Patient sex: M
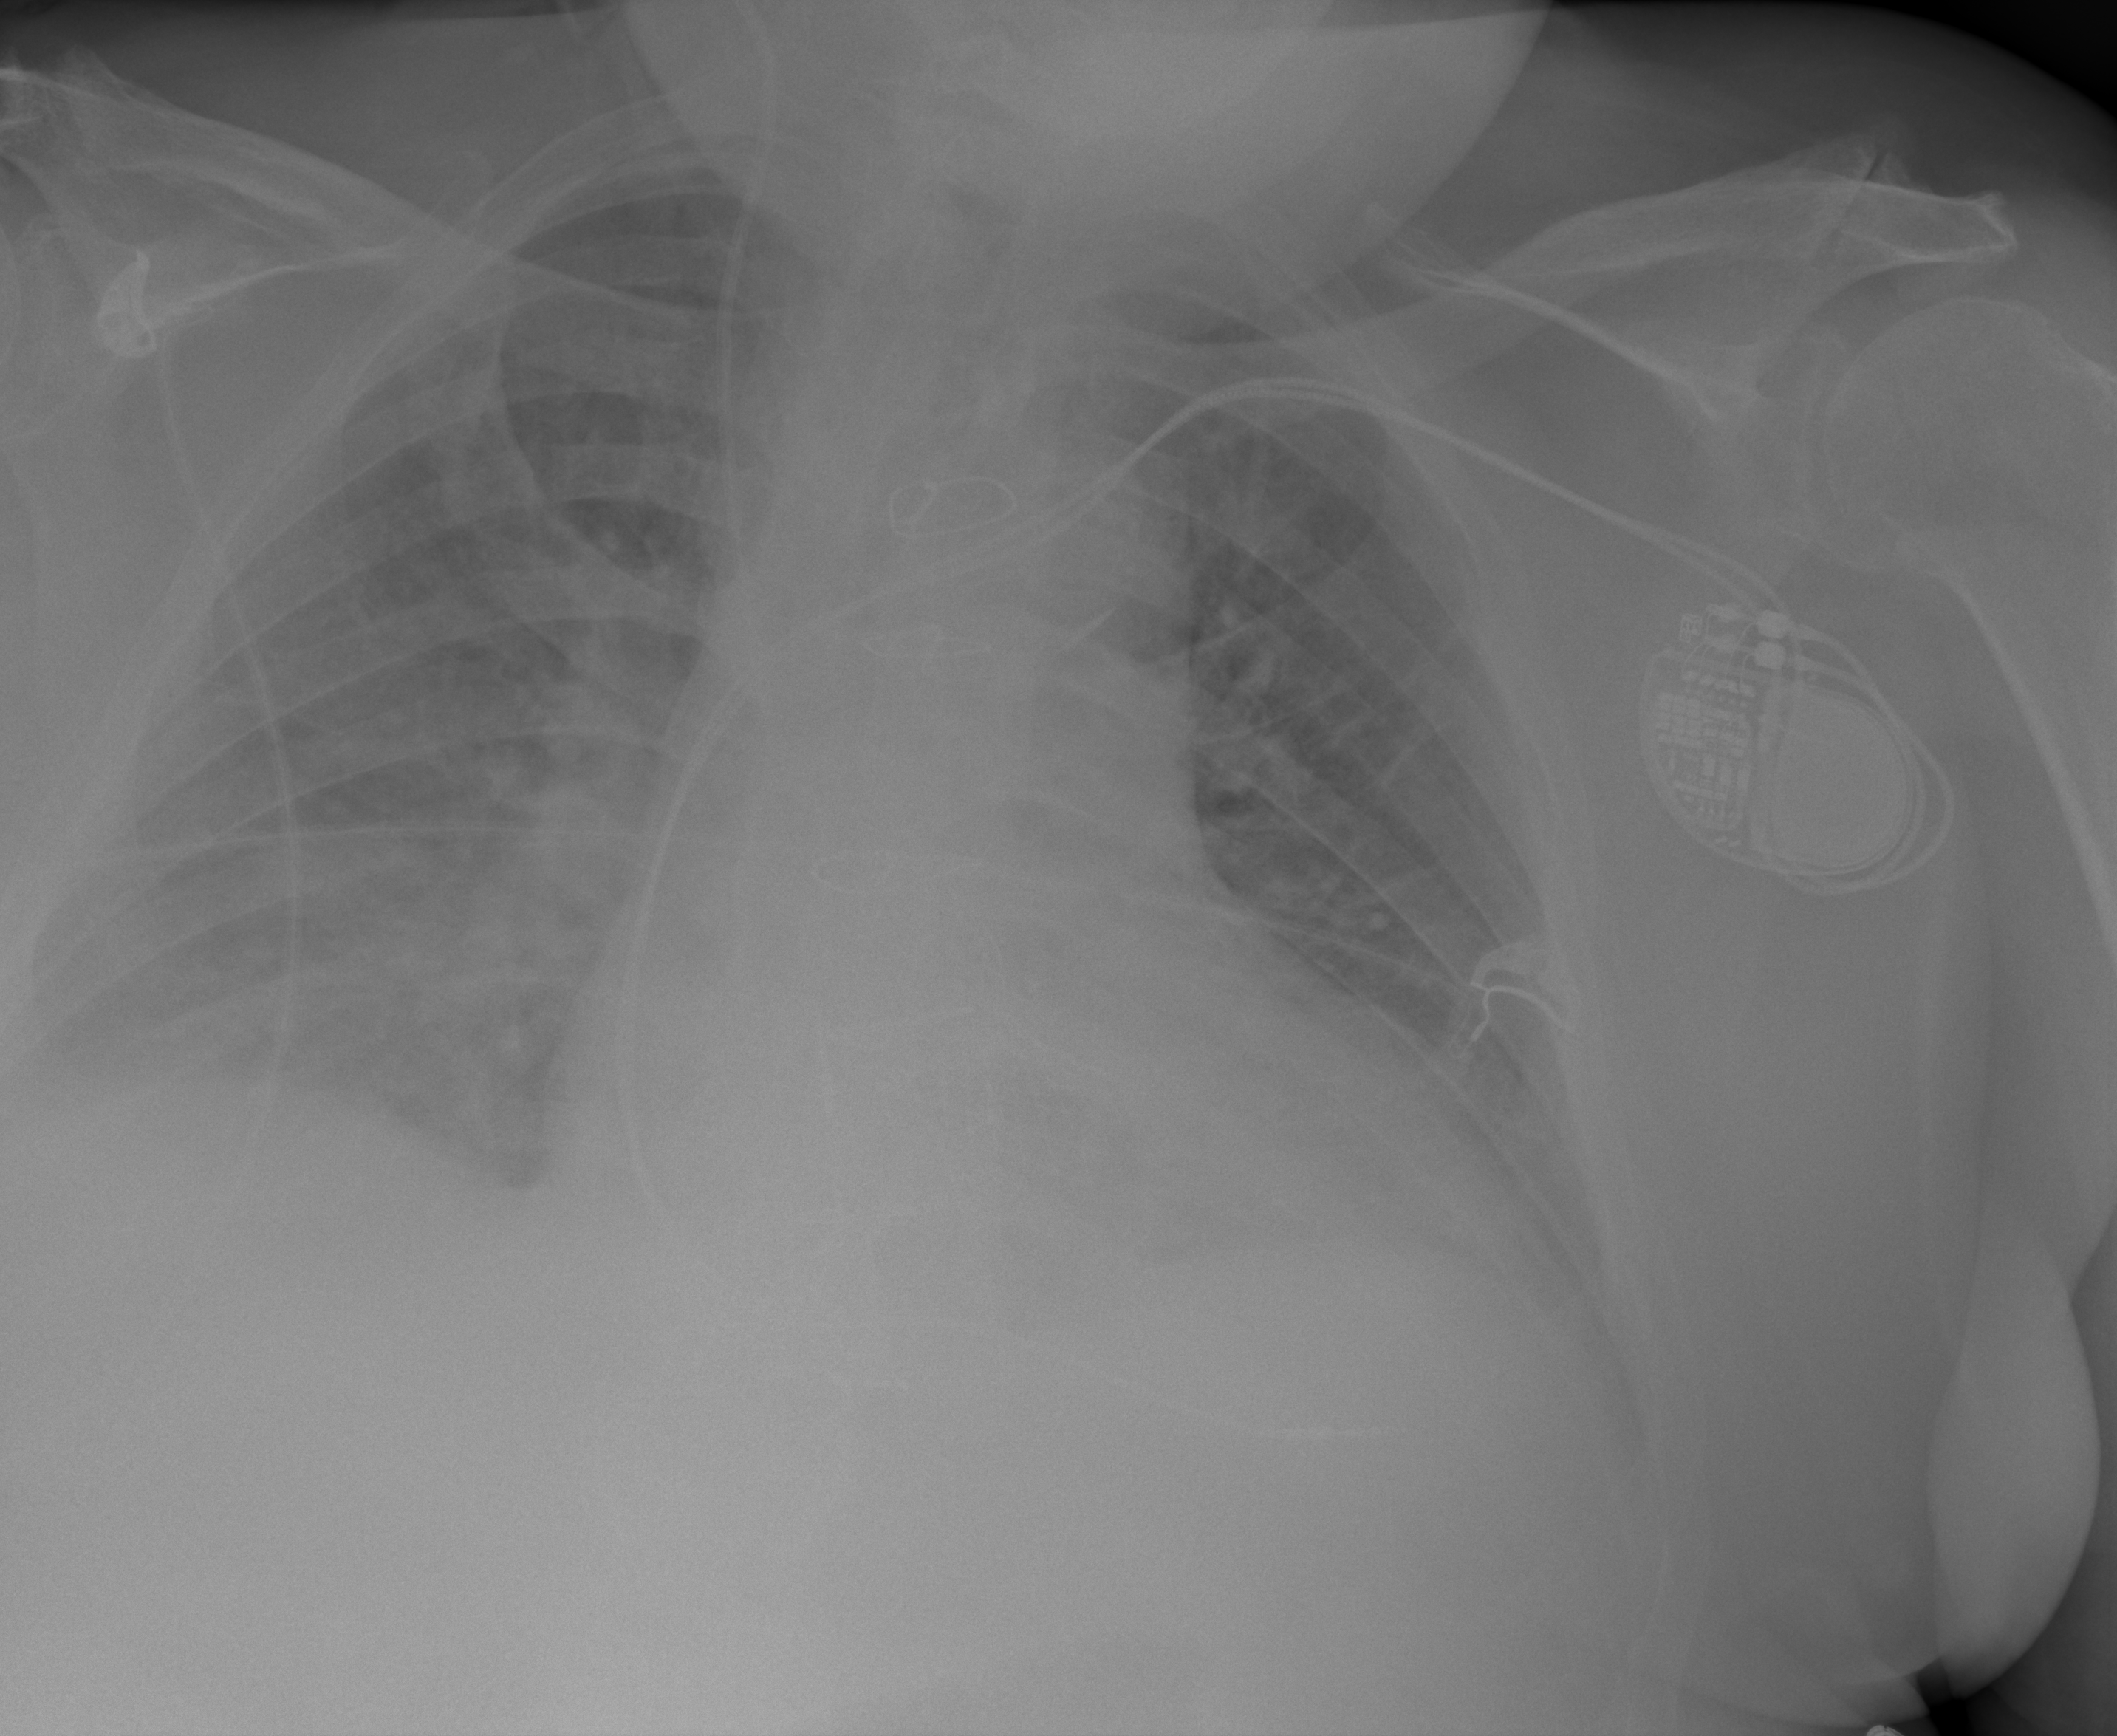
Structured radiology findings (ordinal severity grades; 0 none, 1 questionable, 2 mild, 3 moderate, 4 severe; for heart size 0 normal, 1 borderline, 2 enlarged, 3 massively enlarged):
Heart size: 2
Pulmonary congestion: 2
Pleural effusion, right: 2
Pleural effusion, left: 2
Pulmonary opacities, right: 2
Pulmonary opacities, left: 2
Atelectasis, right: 2
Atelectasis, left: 2